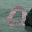
Label: 0